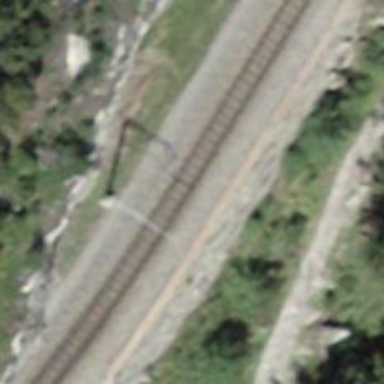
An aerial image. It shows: Narrow-gauge railway track electrified by contact line.